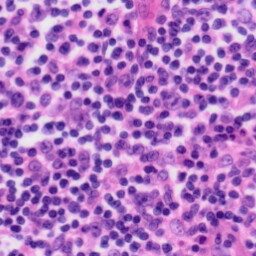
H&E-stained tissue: Tonsil